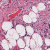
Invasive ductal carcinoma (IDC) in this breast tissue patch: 1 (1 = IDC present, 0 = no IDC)